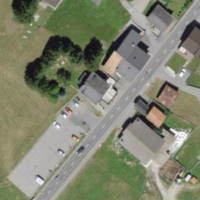
EUNIS habitat code: 54
Species observed at this site:
Geum rivale